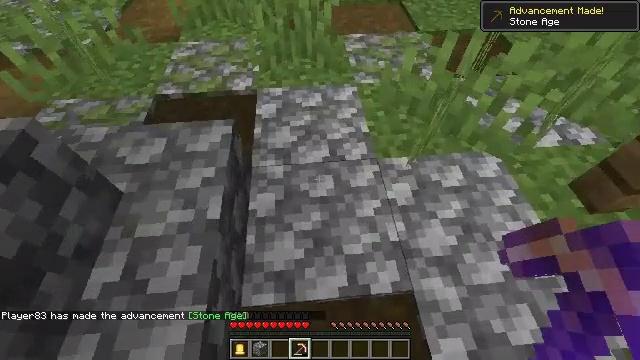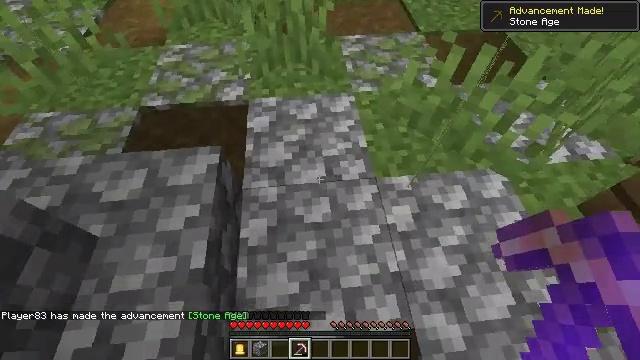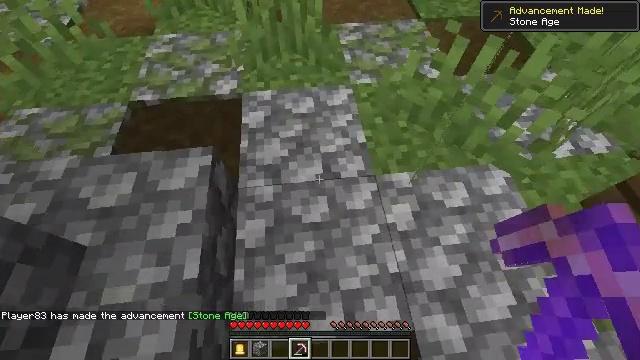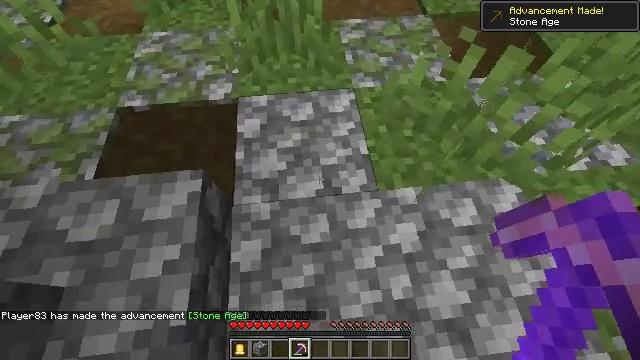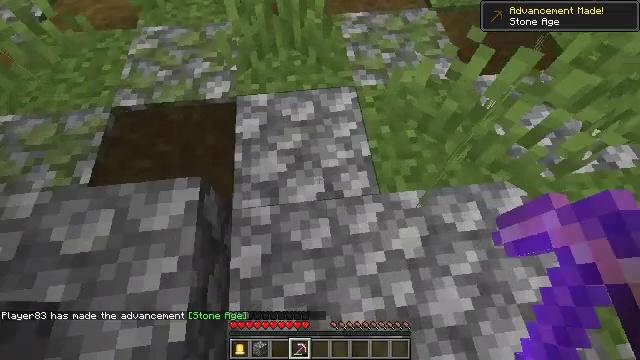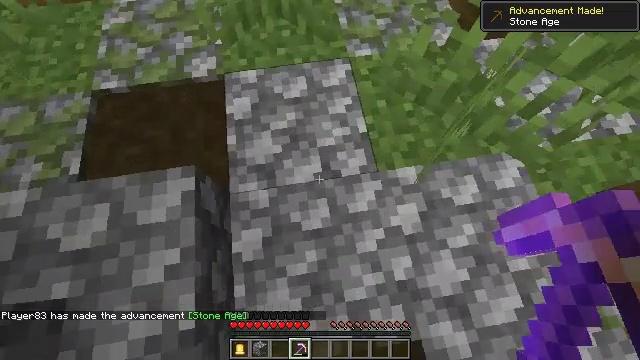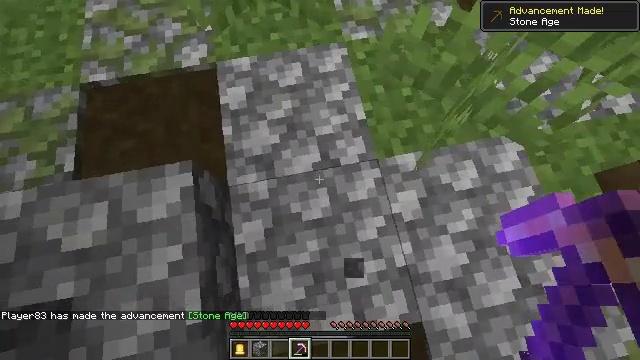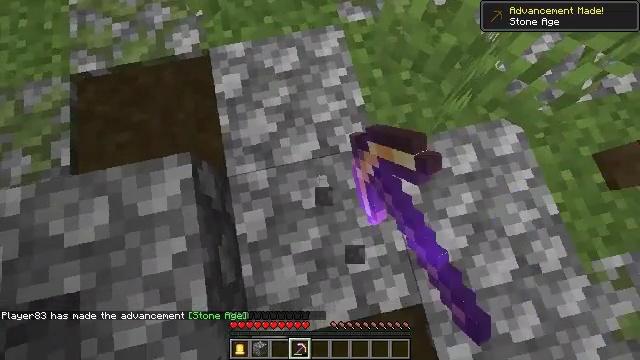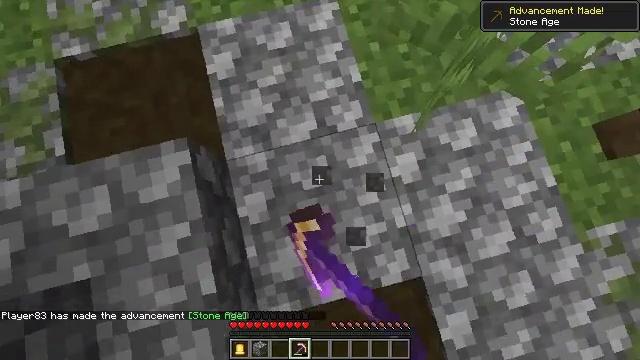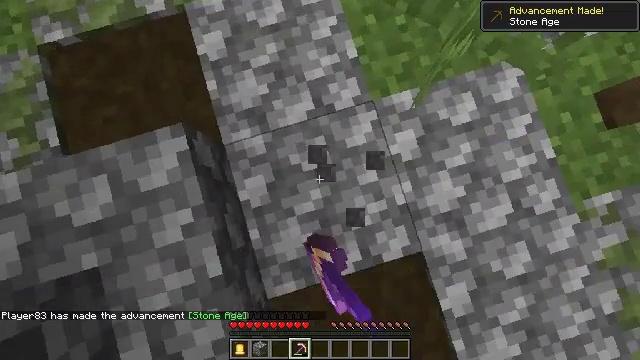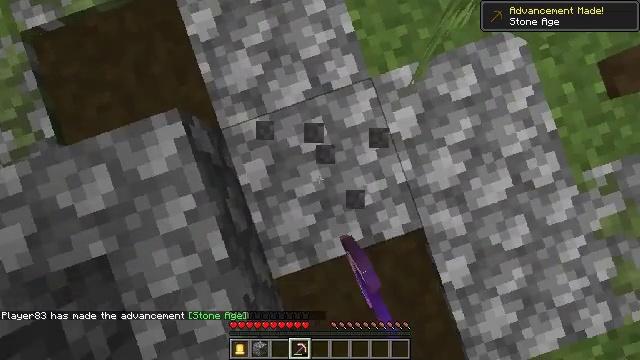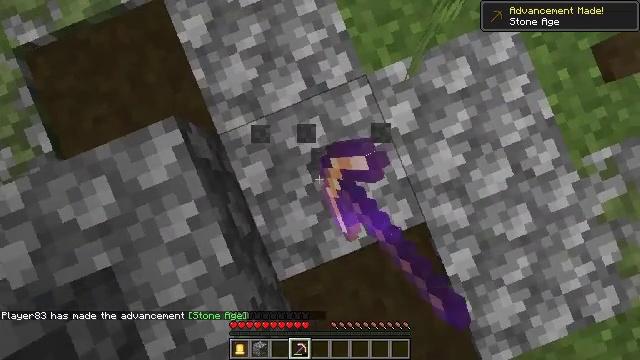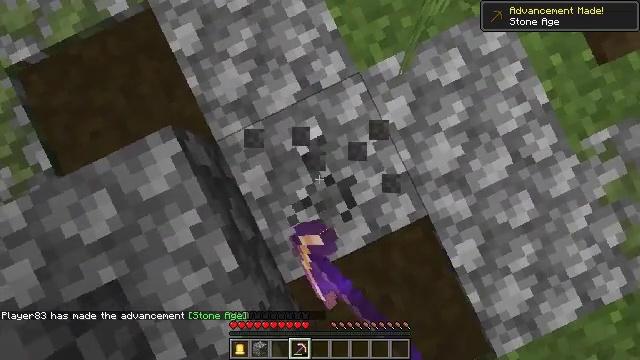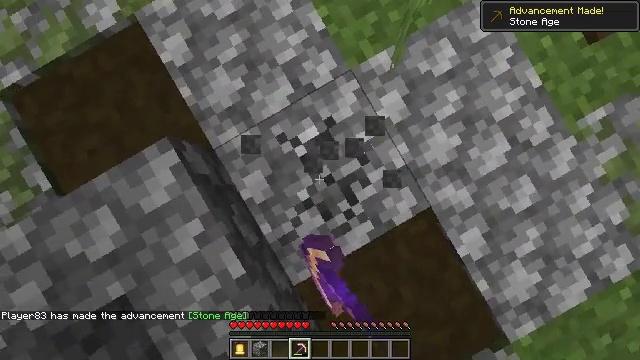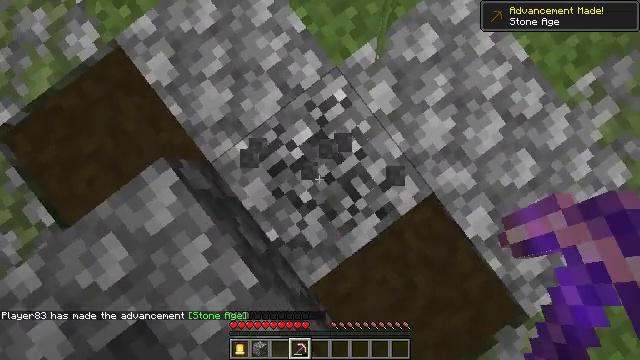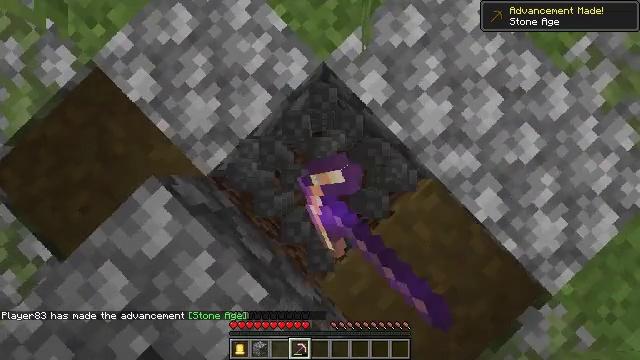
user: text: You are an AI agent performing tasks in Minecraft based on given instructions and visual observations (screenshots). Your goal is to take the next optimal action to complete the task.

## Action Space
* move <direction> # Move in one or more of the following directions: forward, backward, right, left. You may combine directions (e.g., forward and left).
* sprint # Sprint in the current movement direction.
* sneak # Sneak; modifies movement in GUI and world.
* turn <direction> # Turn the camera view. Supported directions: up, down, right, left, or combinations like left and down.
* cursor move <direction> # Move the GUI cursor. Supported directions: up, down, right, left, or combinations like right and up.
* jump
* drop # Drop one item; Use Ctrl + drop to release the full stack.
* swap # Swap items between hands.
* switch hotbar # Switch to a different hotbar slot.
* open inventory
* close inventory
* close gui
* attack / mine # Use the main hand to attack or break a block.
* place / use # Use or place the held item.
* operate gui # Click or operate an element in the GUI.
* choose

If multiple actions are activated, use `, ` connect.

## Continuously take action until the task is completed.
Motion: motion action
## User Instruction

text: Mine cobblestone to craft tools and furnaces.
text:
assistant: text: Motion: move forward, turn down
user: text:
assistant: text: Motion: move forward, turn down
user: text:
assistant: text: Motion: turn down
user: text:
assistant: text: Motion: turn down
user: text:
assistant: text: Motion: turn right and down
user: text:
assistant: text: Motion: turn right and down, attack / mine
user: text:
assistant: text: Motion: turn right and down, attack / mine
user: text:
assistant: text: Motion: turn right and down, attack / mine
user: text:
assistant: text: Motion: turn right and down, attack / mine
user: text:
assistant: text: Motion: turn right and down, attack / mine
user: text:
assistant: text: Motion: turn right and down, attack / mine
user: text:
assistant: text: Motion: turn right and down, attack / mine
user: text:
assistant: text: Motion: turn right and down, attack / mine
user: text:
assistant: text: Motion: turn right and down, attack / mine
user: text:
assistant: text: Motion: turn right and down, attack / mine
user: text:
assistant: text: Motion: turn right, attack / mine
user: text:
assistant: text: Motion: turn right, attack / mine
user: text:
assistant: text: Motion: turn right and down, attack / mine
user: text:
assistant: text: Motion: turn right, attack / mine
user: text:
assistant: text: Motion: turn right, attack / mine
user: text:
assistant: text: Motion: turn right and up, attack / mine
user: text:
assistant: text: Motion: turn right and up, attack / mine
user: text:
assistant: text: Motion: turn right and up, attack / mine
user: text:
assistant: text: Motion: move forward, turn right and up, attack / mine
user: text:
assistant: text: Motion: move forward, turn right and up, attack / mine
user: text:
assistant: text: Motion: move forward, turn right and up, attack / mine
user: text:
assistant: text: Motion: turn up, attack / mine
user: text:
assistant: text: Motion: turn up, attack / mine
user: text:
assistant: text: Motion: turn up, attack / mine
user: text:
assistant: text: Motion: attack / mine